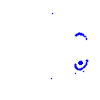
Particle: kaon